Interaction volume radius: 5 \u00c5
Interaction volume height: 30 \u00c5
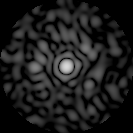
Disorder parameter: 0.8878